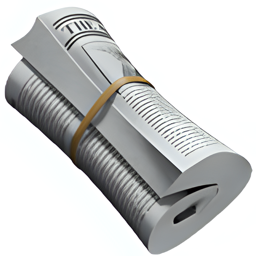
Name: rolled up newspaper
Emoji: 🗞
Group: Objects
Sub-group: book-paper